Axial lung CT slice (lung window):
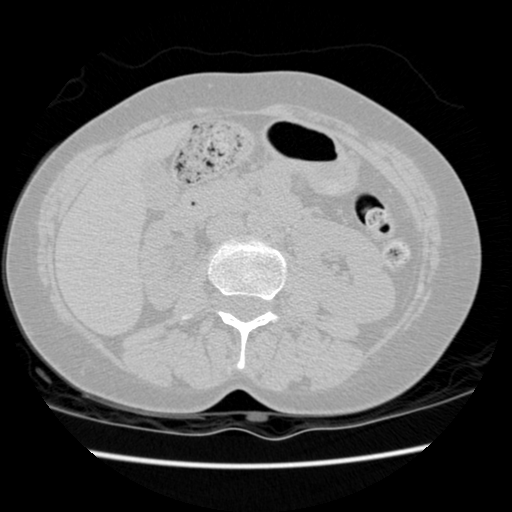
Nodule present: no